Platform: macOS
Application: Chrome
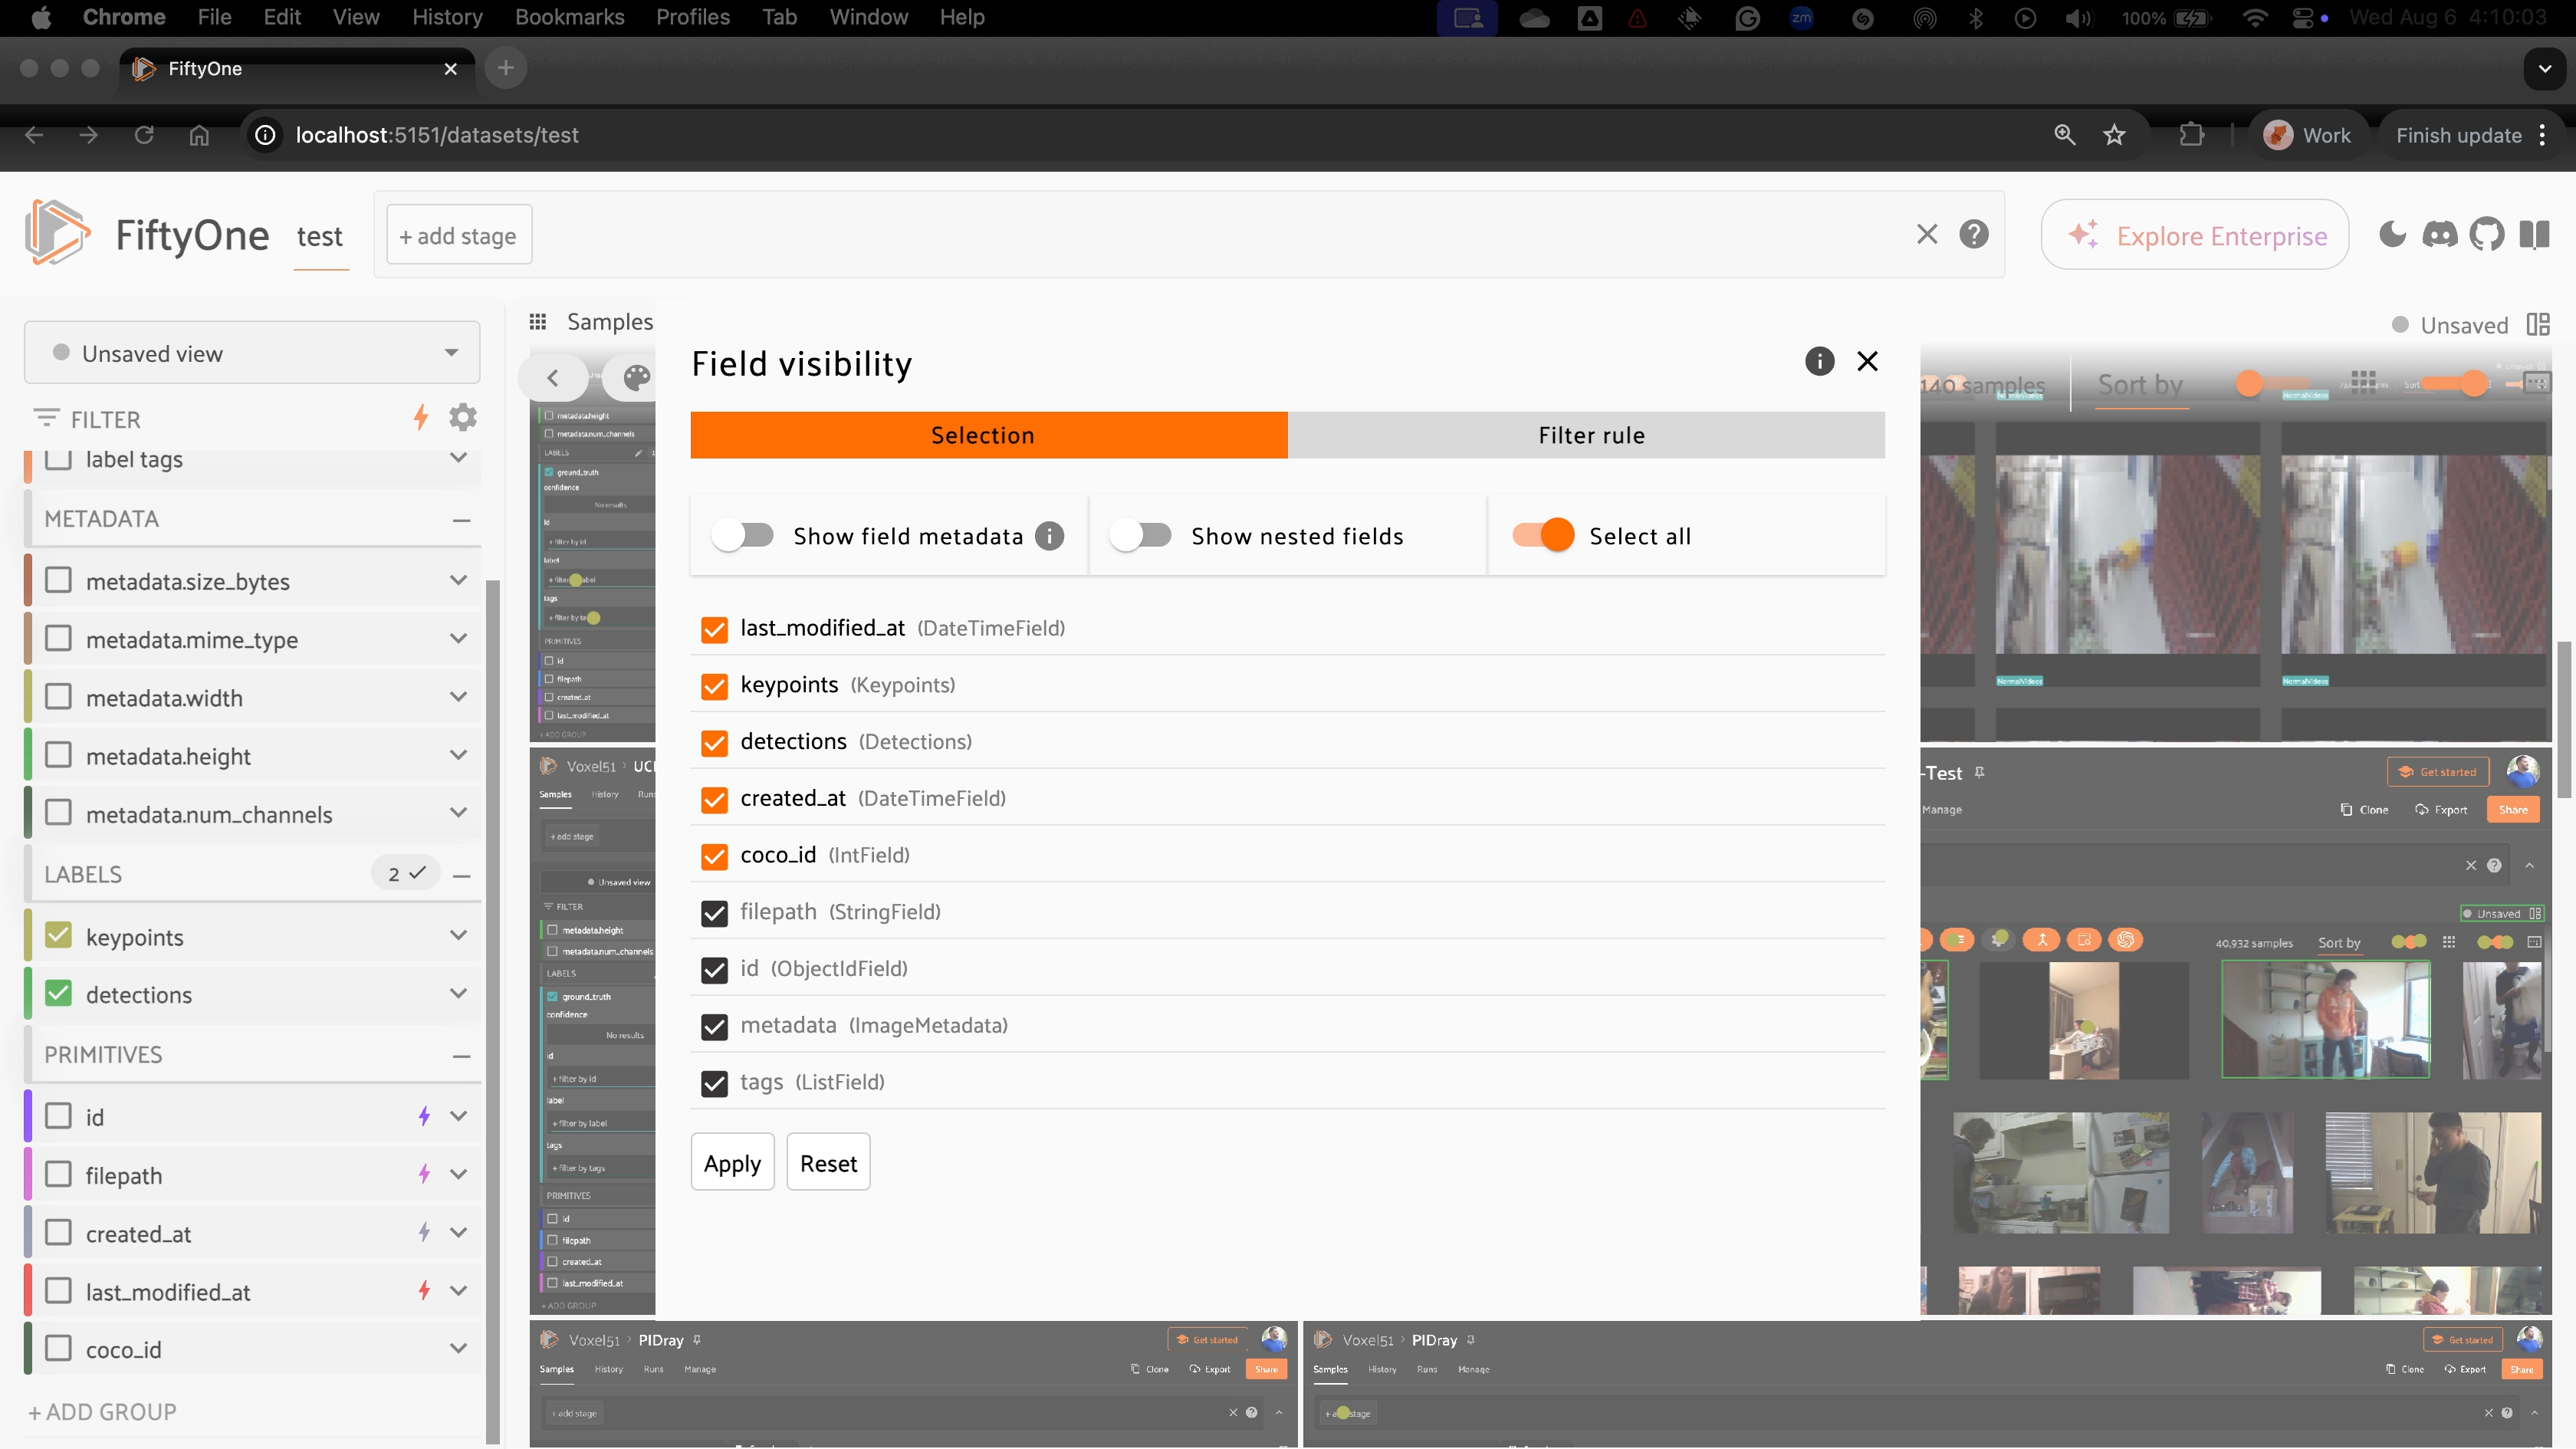
task_description: Toggle showing nested fields
action_type: click
element_info: Slider
steps_since_start: 1